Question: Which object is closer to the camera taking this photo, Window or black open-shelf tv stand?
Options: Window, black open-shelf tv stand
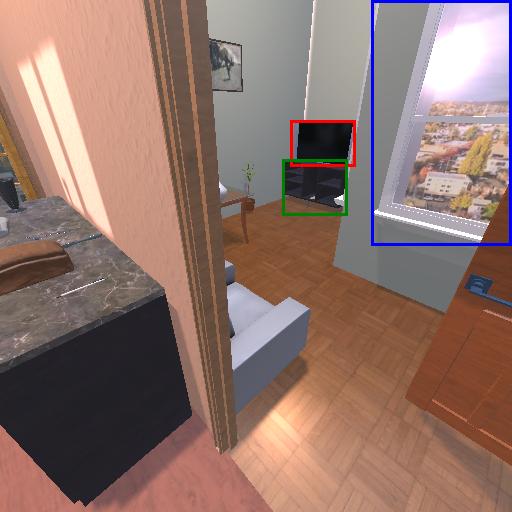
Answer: Window